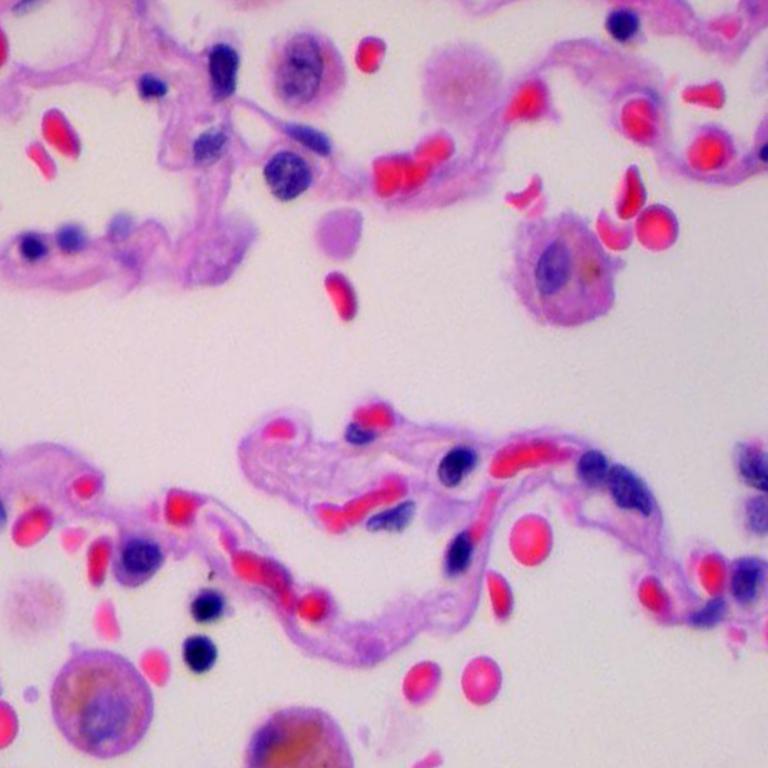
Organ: lung
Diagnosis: benign